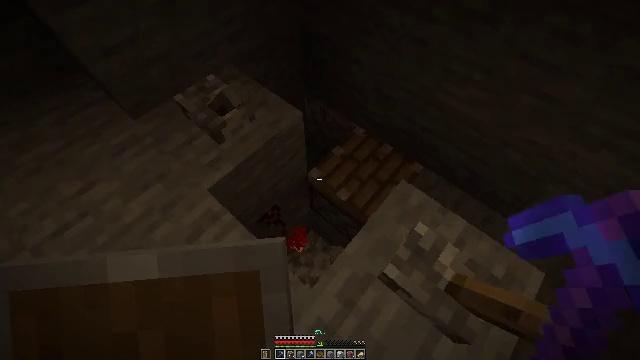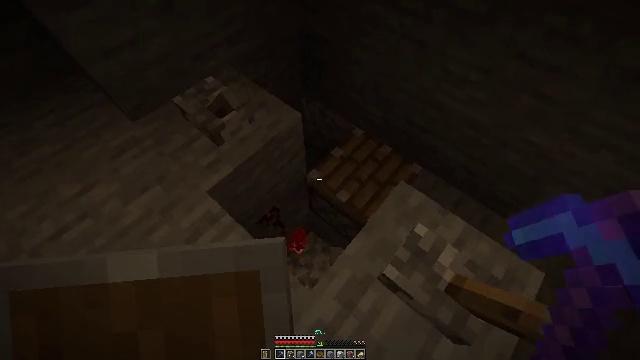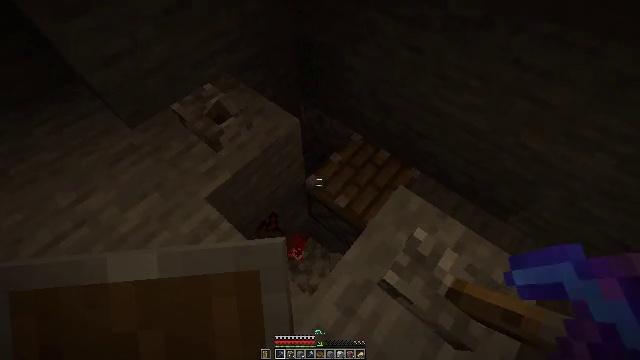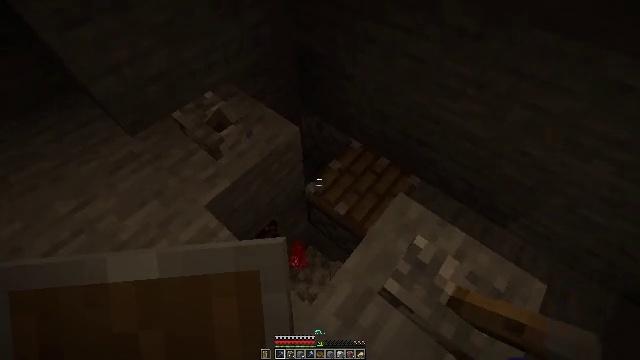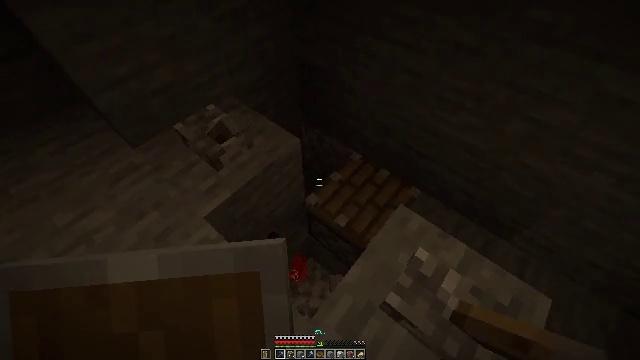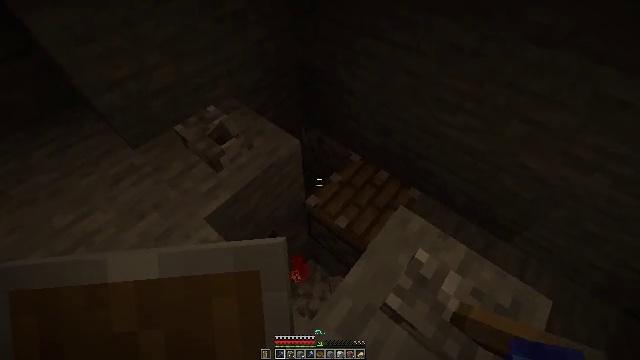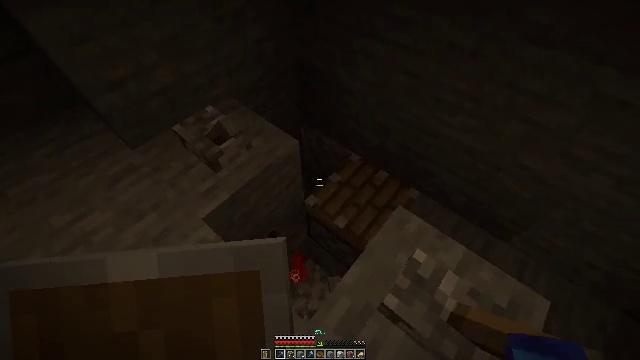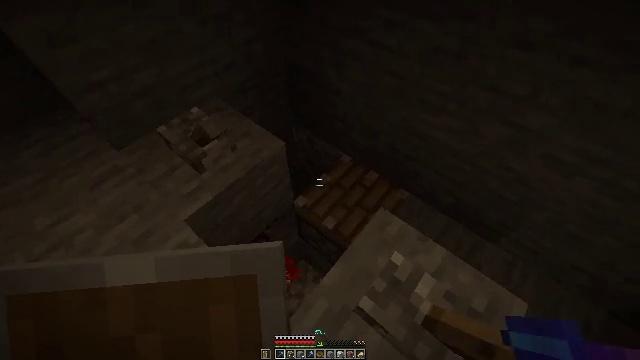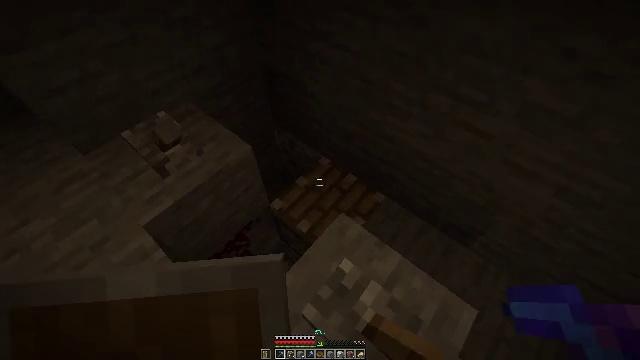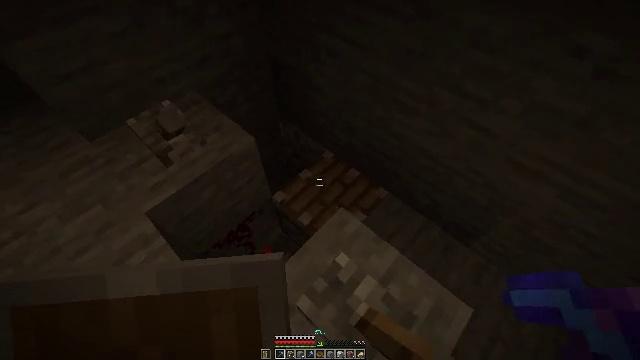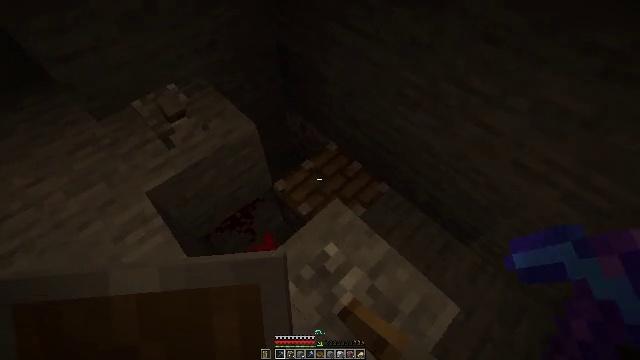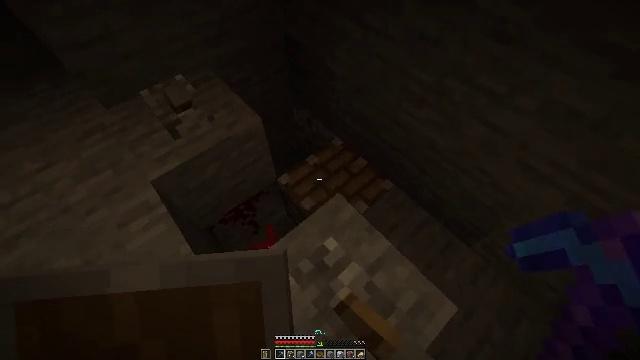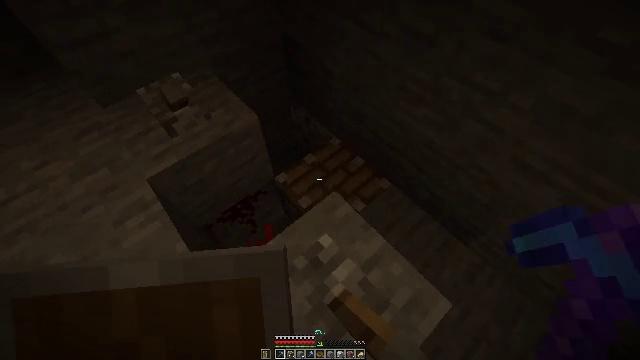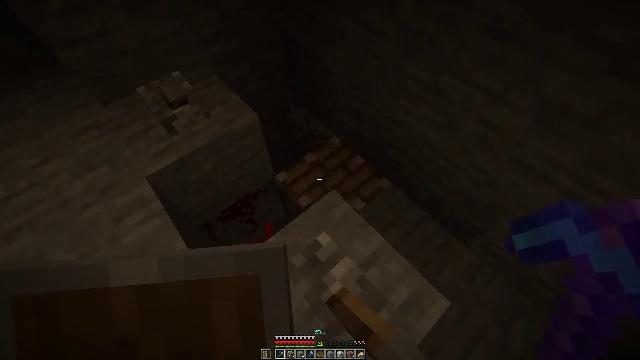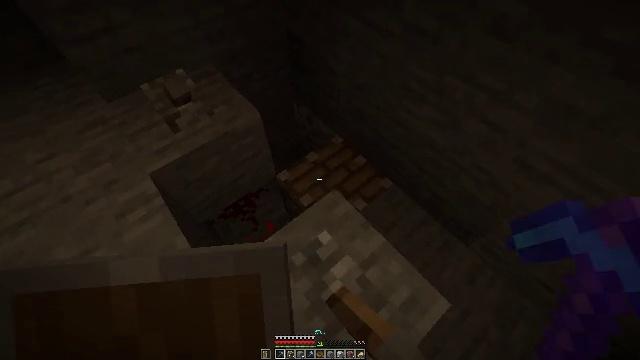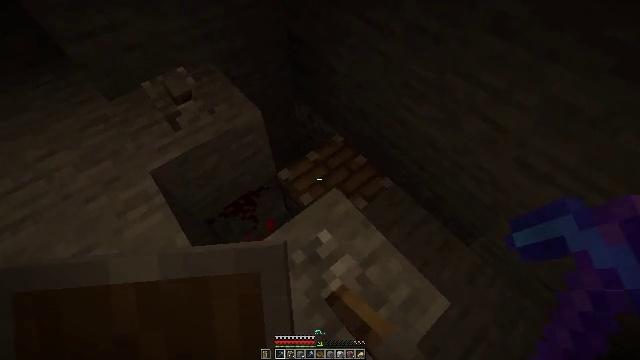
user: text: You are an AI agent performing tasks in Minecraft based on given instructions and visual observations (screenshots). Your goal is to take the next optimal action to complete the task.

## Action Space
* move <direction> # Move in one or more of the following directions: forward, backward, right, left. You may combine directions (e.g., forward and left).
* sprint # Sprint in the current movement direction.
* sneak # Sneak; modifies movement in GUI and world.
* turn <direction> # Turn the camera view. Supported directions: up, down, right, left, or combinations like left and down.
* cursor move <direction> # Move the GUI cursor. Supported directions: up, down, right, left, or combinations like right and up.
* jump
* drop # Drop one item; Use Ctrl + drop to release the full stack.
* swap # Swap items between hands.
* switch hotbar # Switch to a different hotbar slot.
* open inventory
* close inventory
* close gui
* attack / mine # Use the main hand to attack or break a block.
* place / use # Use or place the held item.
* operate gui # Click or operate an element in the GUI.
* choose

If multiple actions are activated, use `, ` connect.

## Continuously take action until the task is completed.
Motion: motion action
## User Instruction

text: Mine the piston from the build.
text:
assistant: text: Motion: no_op
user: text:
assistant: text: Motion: turn up
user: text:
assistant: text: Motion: turn up
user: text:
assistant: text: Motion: turn up
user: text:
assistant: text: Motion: no_op
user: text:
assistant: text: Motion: move right
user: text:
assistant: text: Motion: move right
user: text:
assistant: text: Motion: move right
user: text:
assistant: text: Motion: turn left and down
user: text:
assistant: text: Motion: turn left and down
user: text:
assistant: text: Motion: turn left
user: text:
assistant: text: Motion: no_op
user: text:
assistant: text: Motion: no_op
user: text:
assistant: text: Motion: no_op
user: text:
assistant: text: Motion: no_op
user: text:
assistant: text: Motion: no_op
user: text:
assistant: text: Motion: move forward
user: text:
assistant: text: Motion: move forward and move right, turn left and down
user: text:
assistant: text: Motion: move right, turn left and down
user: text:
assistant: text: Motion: move right, turn left and down
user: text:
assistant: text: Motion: move right, turn left and down
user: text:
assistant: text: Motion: move right, turn left and down
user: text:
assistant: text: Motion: move right, turn left and down
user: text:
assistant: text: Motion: move right, turn left and down
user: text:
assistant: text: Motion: turn left
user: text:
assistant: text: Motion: move forward, turn left
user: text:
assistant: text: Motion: move forward
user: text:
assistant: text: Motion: move forward
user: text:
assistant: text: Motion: no_op
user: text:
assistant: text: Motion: no_op